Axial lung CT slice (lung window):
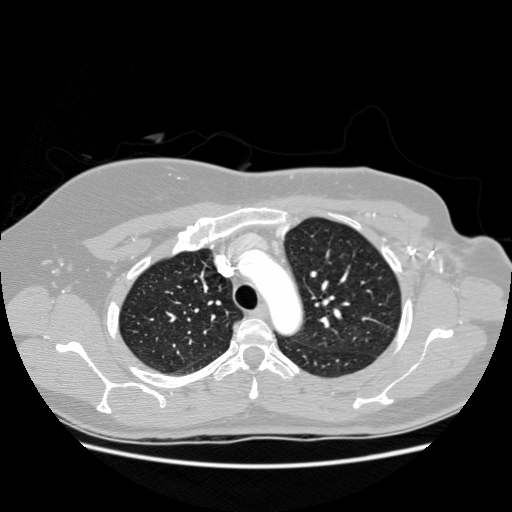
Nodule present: no